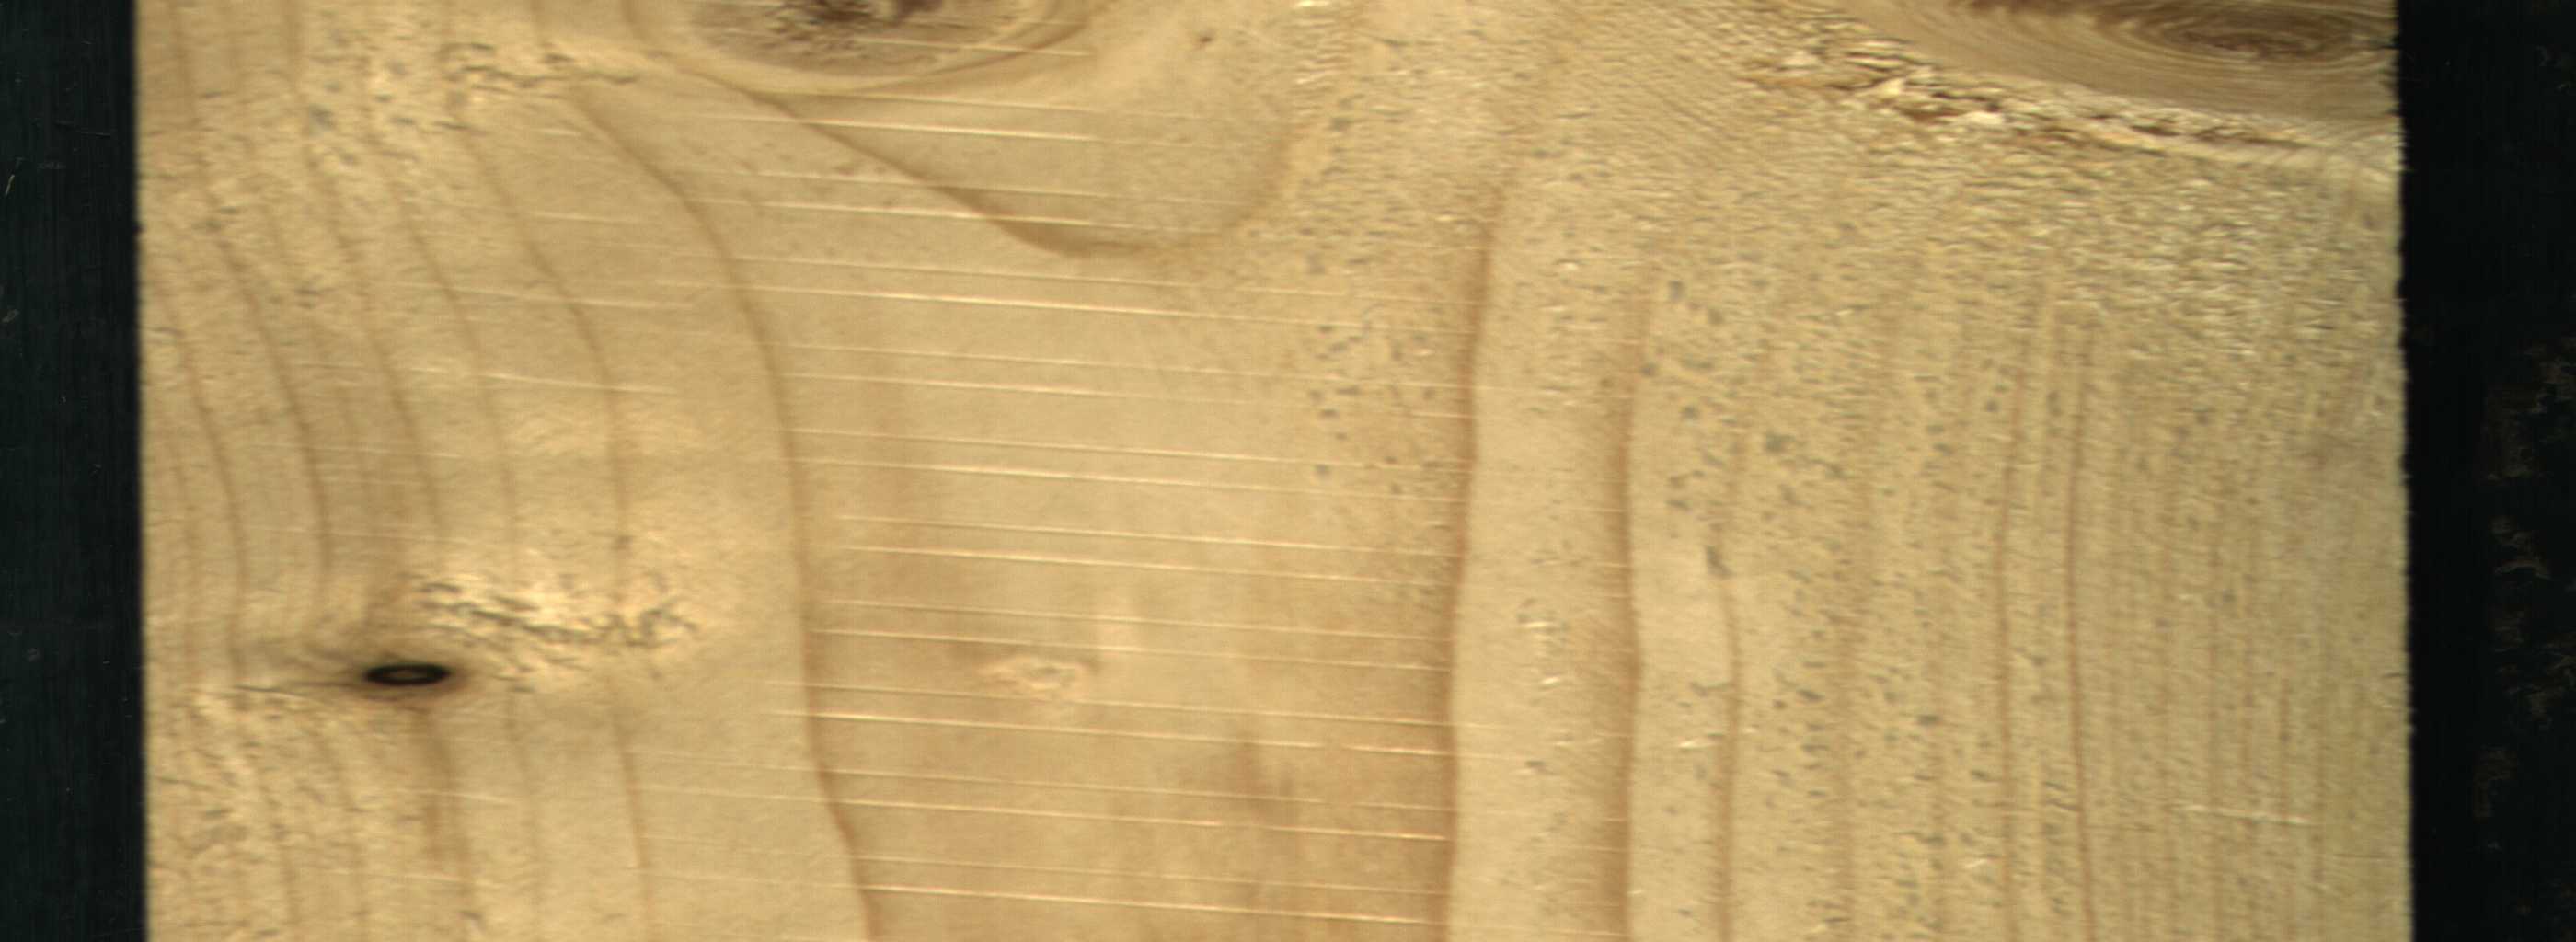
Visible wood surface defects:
Dead_Knot
Live_Knot
Live_Knot